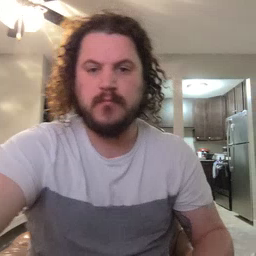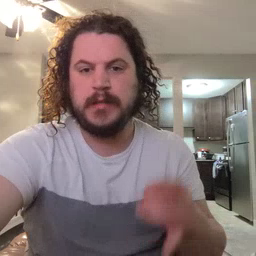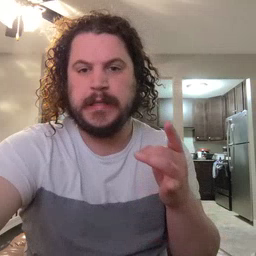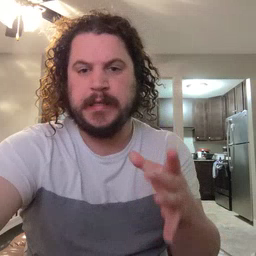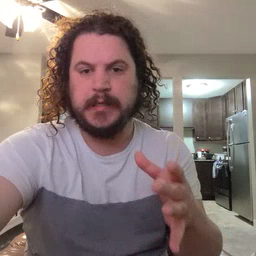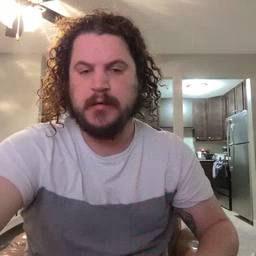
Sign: hate